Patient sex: F
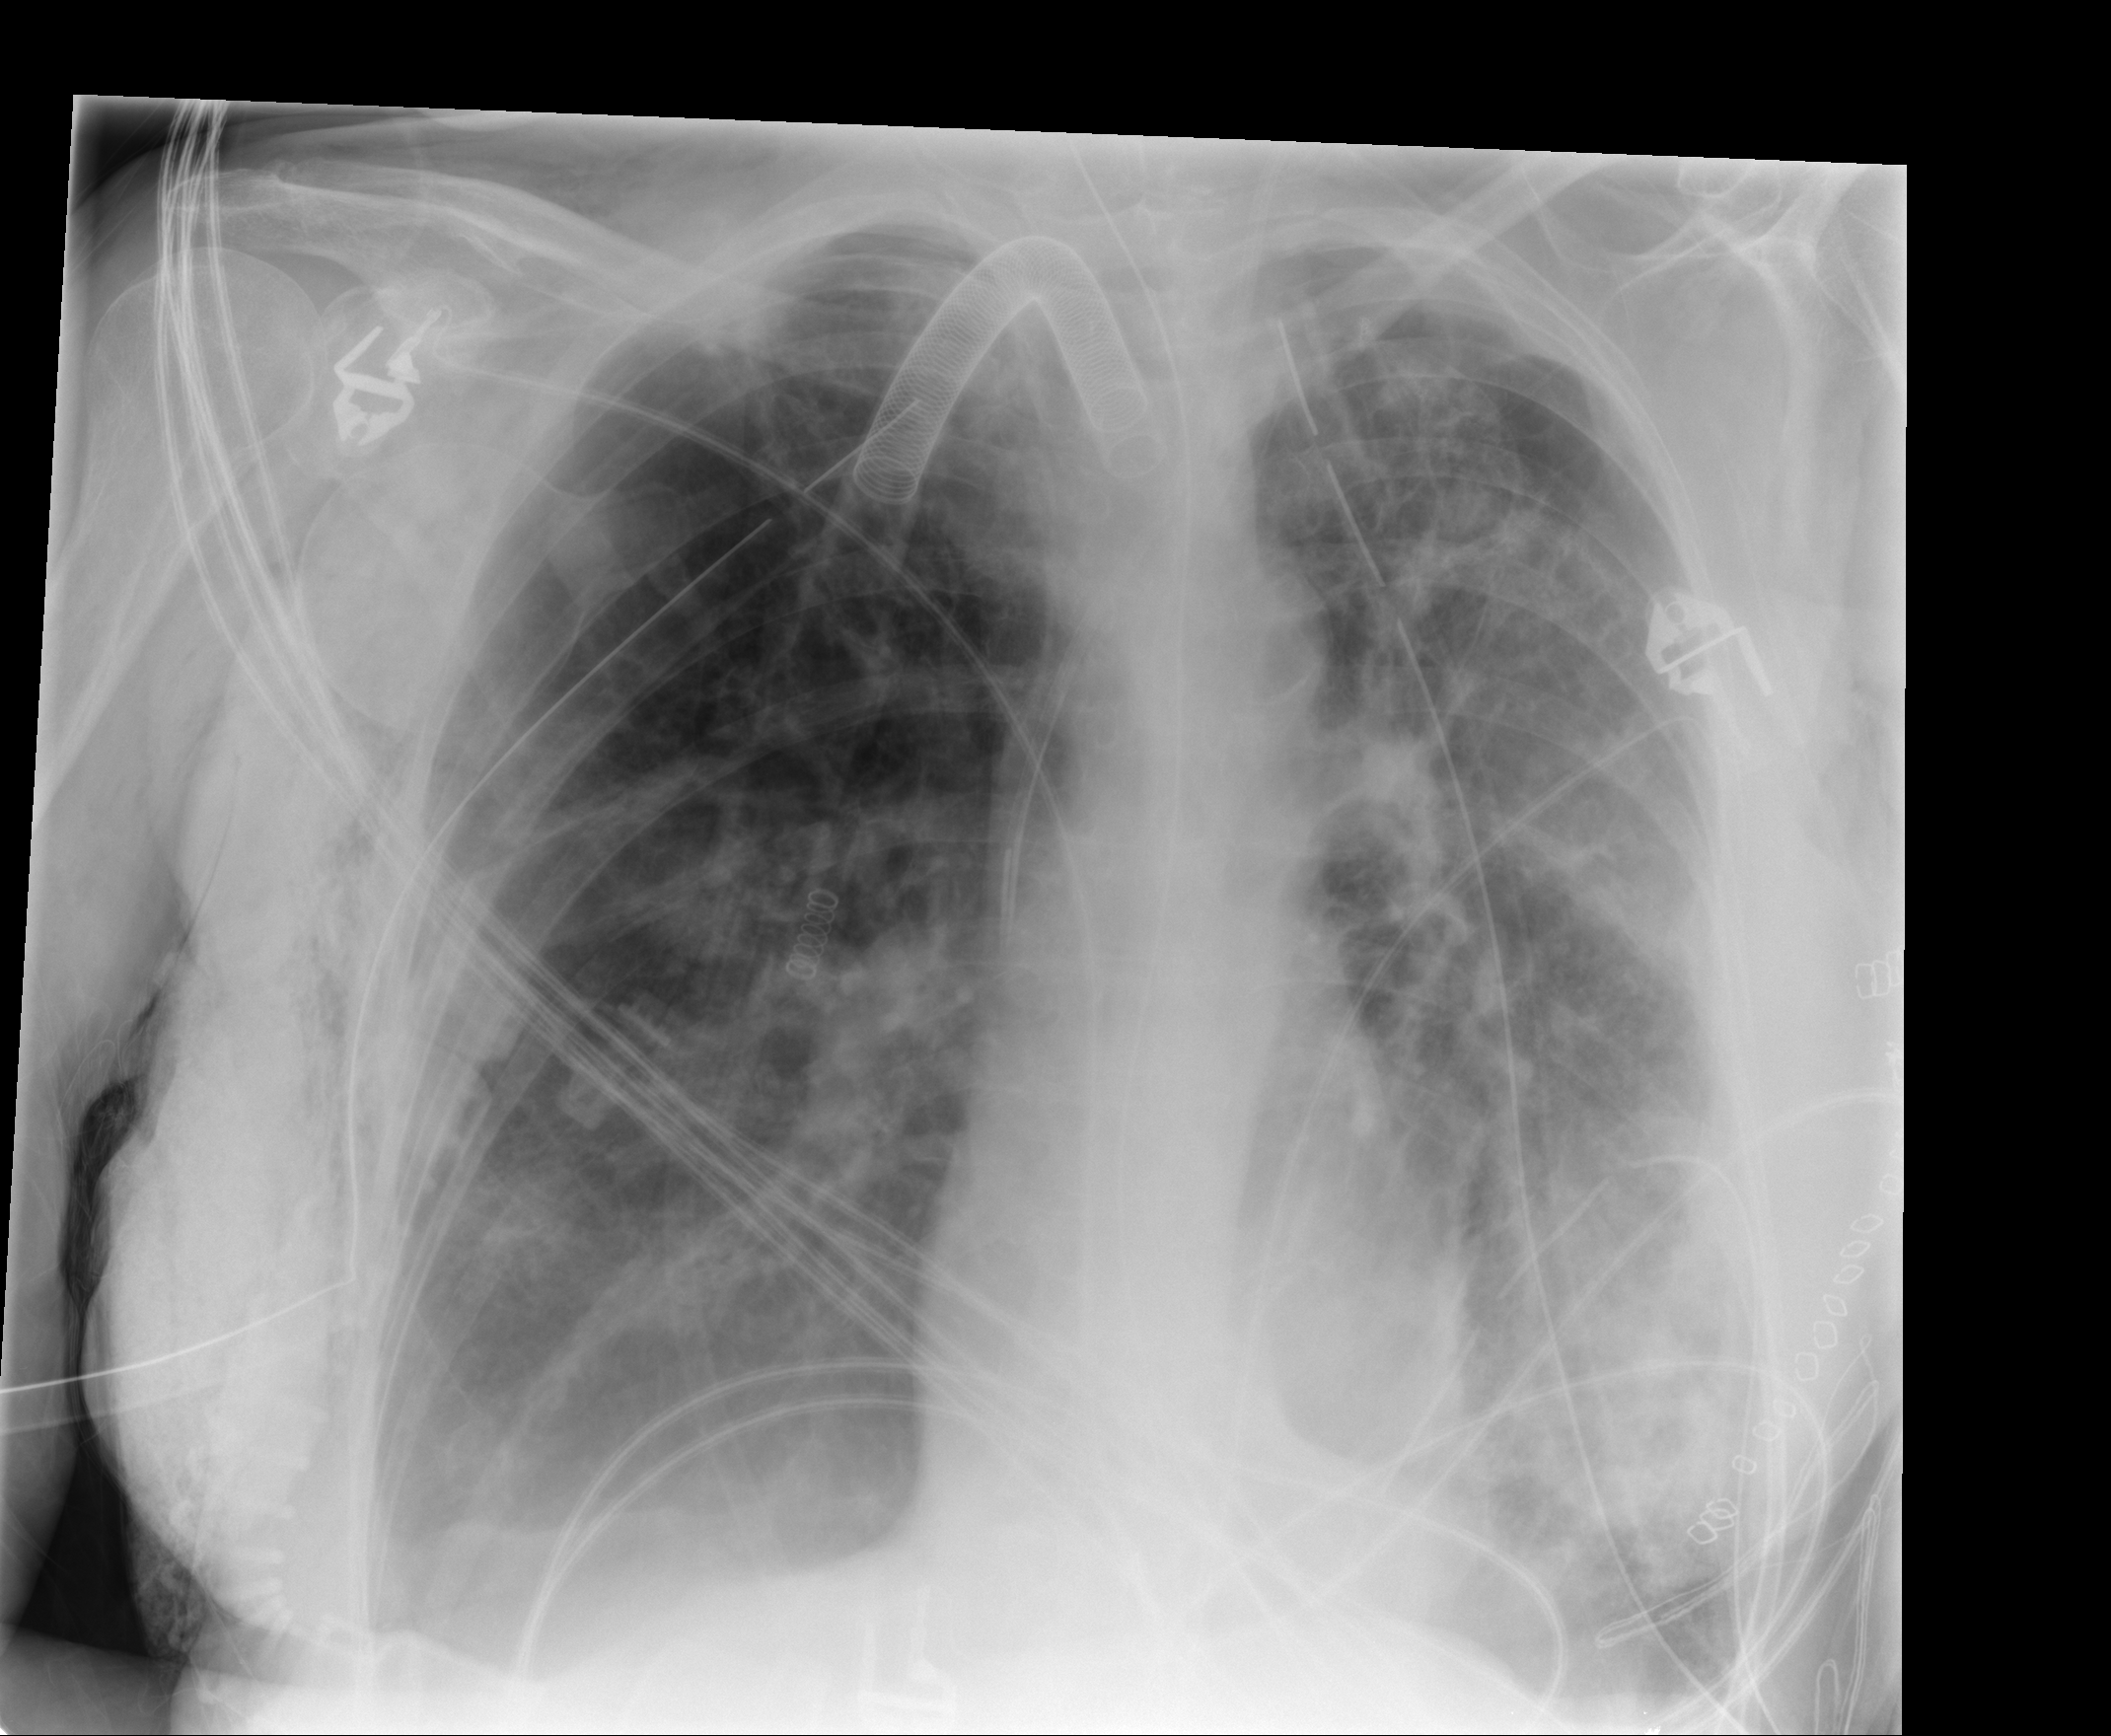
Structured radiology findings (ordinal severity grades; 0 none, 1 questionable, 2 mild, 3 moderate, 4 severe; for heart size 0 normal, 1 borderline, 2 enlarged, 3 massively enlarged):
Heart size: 0
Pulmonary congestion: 1
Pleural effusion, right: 1
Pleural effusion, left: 1
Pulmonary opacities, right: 2
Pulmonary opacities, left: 2
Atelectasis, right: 2
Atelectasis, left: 2